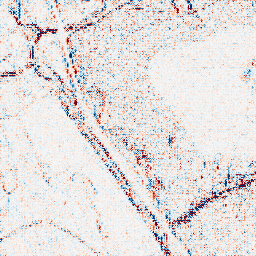
Category: wavelet
Decomposition family: wavelet_dwt
Decomposition parameters: wavelet: db2
level: 1
Upsampling method: cubic_mitchell
Upsampling parameters: scale: 4
Upsampling scale: 4